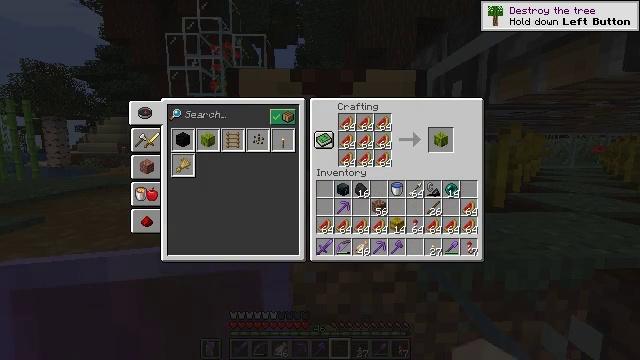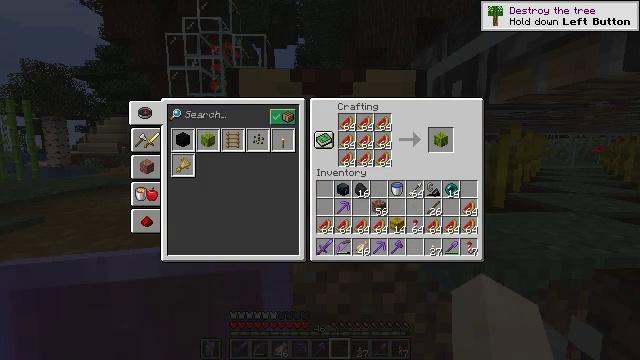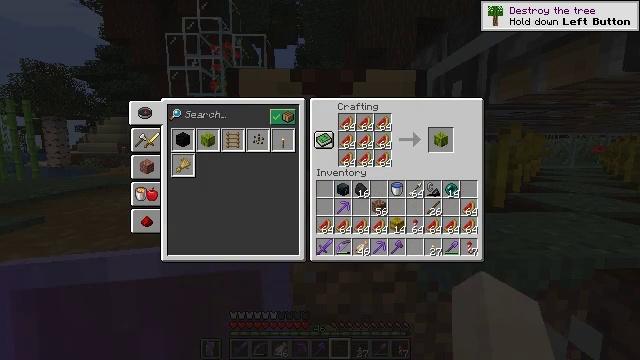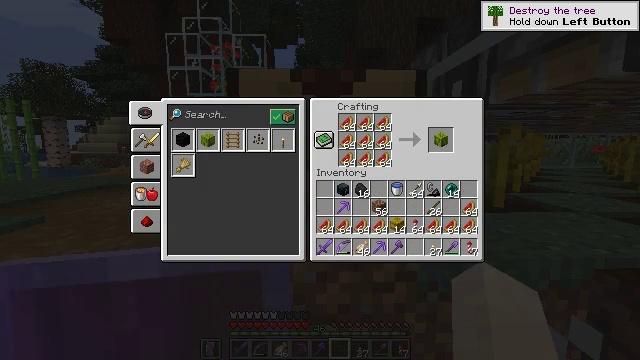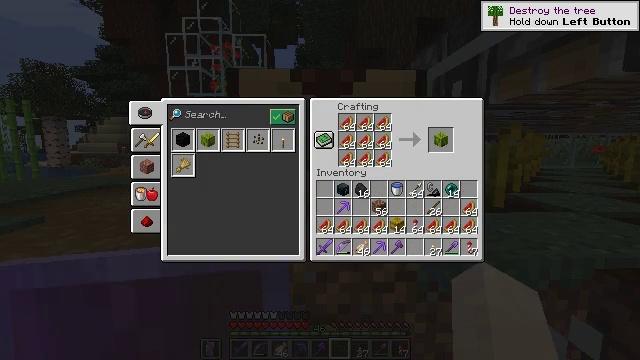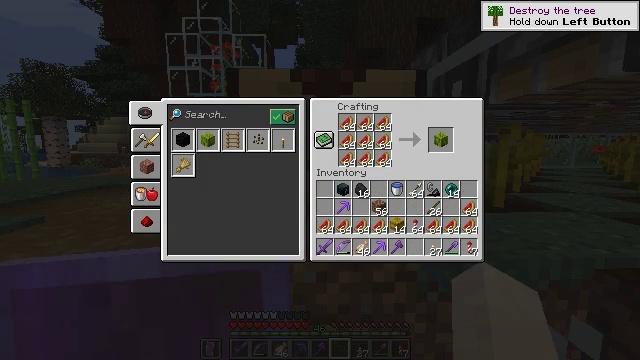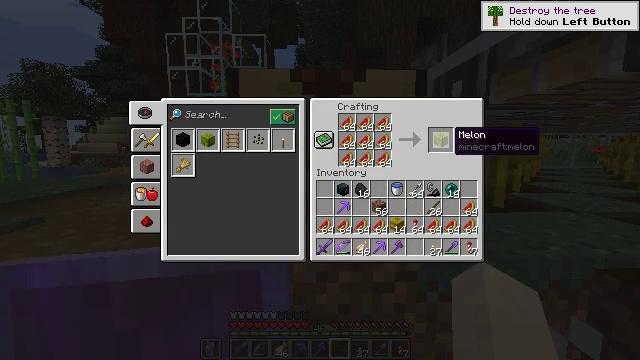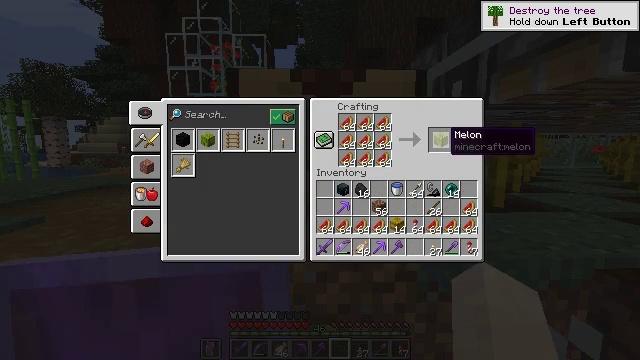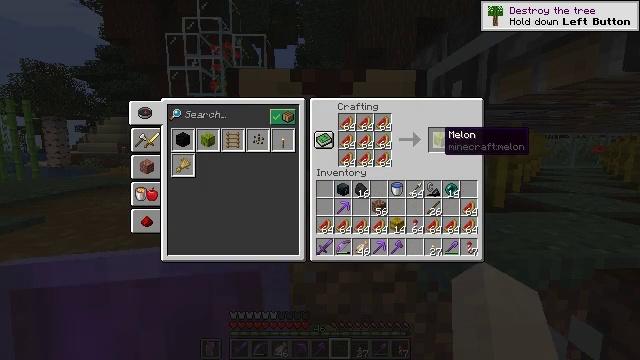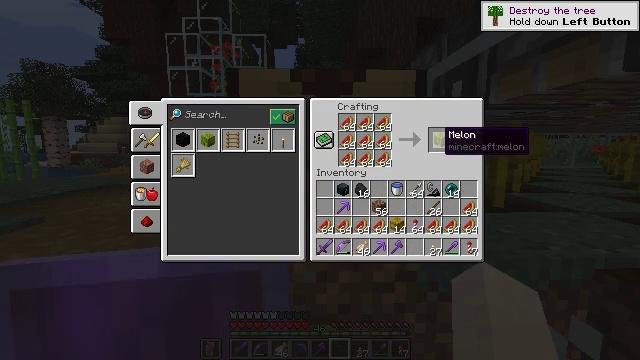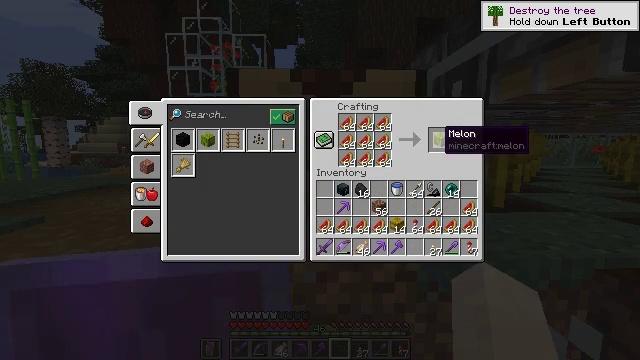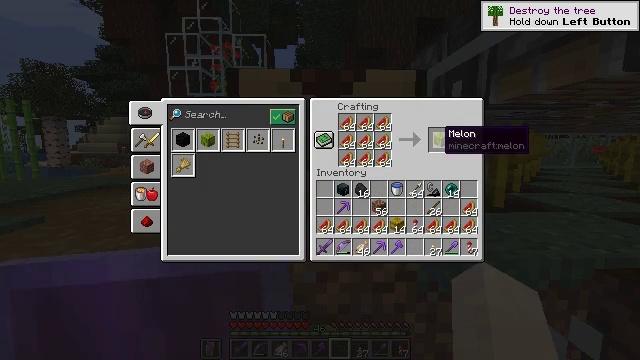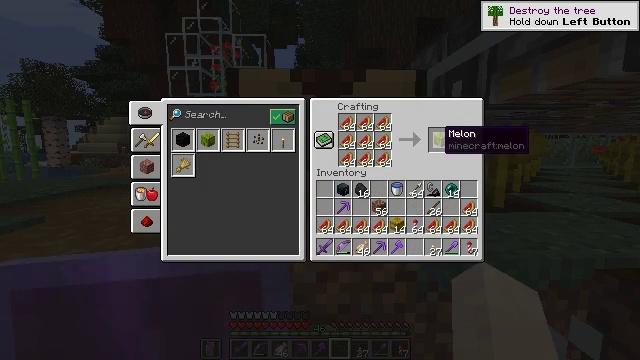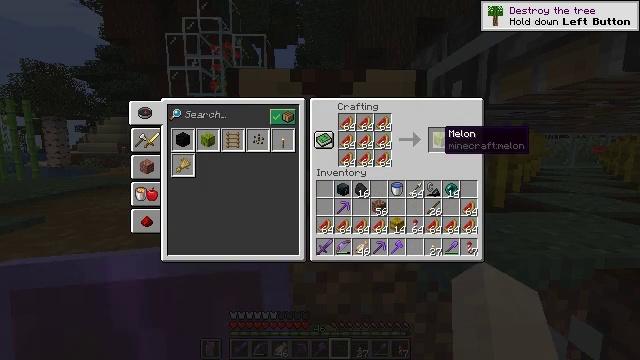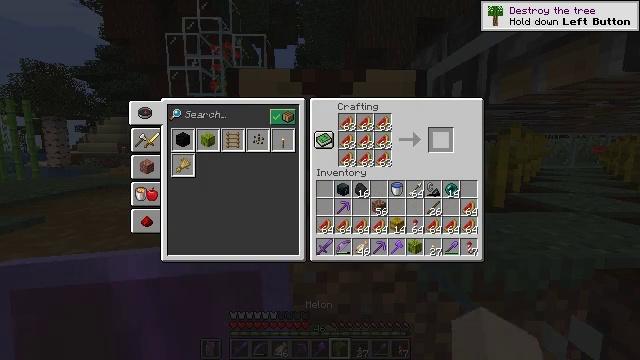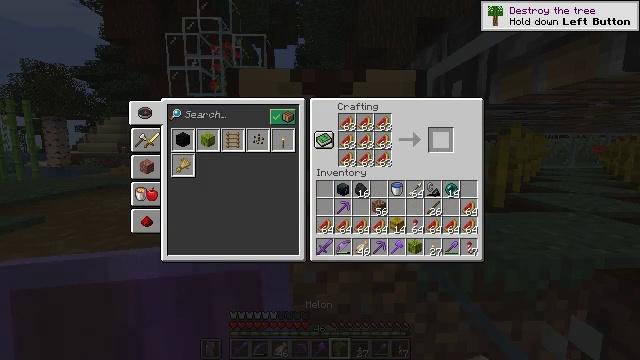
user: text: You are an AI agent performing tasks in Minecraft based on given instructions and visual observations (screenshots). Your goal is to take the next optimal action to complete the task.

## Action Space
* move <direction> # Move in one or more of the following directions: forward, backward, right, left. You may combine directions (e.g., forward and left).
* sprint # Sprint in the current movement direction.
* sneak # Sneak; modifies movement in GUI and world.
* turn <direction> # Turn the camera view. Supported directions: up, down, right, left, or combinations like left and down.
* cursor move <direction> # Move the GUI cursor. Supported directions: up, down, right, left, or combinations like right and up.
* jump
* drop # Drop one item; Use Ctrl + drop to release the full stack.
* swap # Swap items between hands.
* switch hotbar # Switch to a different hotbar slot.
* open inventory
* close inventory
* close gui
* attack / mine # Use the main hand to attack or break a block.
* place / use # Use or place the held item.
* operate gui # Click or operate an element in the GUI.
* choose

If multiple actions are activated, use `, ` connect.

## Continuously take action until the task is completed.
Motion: motion action
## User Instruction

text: Use the crafting table to craft a melon.
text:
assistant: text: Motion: sneak
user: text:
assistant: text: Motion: sneak
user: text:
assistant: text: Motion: sneak, cursor move left and up
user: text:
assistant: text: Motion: sneak
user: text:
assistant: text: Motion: sneak
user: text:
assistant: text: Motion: sneak, cursor move left
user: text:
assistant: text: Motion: sneak
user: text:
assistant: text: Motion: sneak
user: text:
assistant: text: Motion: sneak
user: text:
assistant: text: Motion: sneak
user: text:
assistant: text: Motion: sneak
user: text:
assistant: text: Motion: sneak
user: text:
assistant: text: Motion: sneak
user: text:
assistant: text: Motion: sneak, operate gui
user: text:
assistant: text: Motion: sneak, operate gui
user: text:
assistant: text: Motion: sneak, operate gui
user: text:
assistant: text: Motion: sneak, cursor move left
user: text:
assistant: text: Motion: sneak, cursor move left
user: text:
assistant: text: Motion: sneak, cursor move left and down
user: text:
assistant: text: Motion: sneak, cursor move left
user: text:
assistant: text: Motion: sneak, cursor move left
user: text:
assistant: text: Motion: sneak, cursor move left
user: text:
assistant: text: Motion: sneak
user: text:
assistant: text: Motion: sneak
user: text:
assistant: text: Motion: sneak
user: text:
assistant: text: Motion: sneak
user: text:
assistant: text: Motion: sneak
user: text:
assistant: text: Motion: sneak
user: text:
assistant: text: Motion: sneak
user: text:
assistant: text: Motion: sneak